Field crop: maize
Growth stage: 1
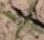
Species: atriplex